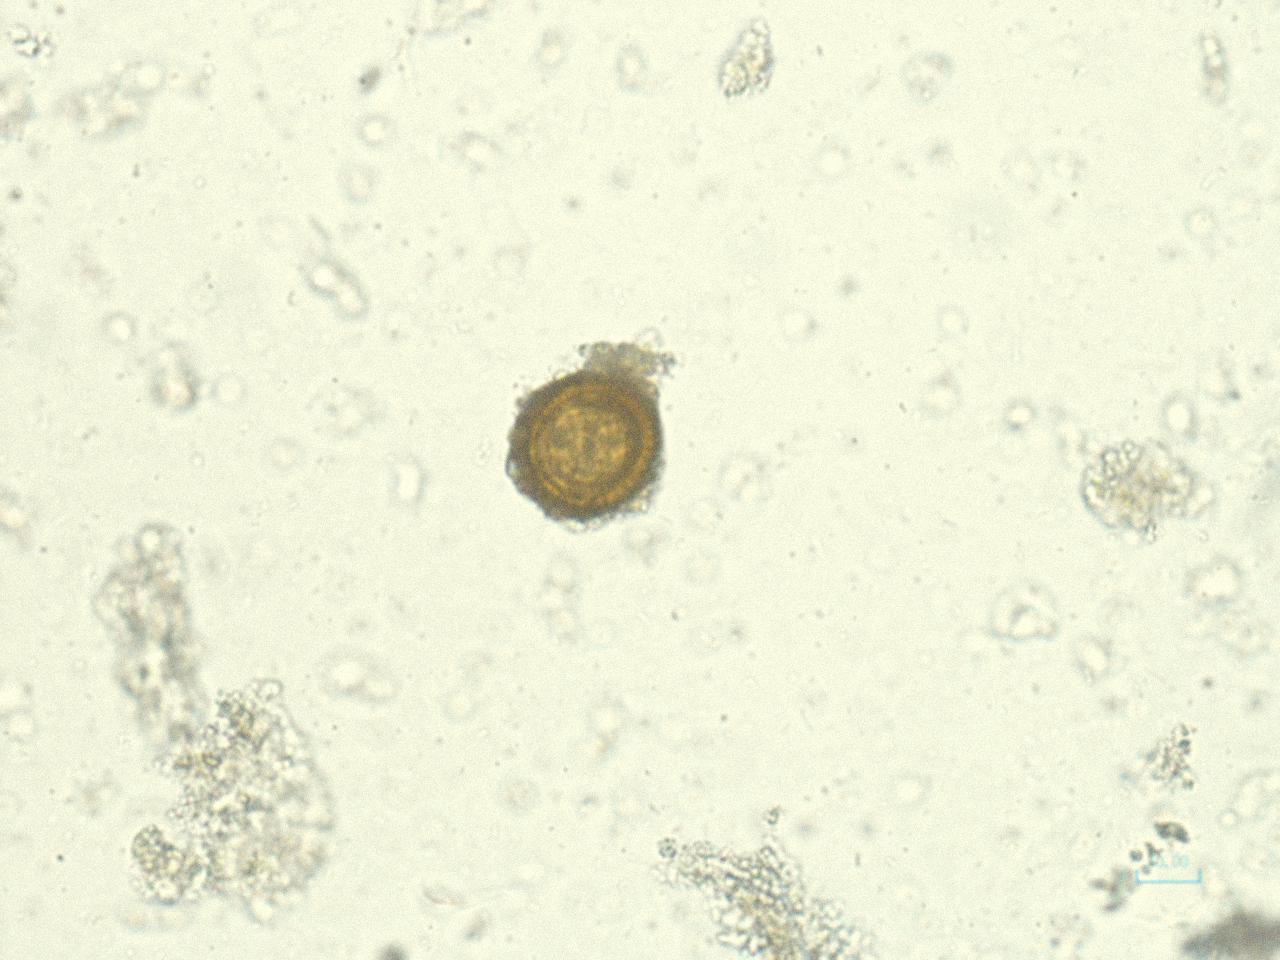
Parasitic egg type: Taenia spp. egg